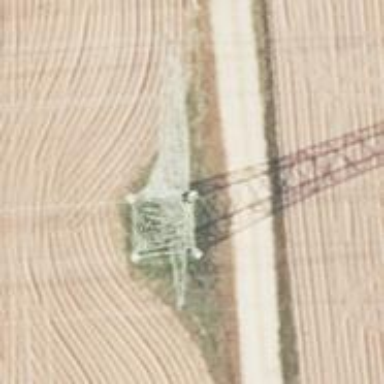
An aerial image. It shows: Power tower.